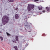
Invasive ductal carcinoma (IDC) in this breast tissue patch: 1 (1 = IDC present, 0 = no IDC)